Field crop: maize
Growth stage: 2
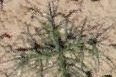
Species: salsola